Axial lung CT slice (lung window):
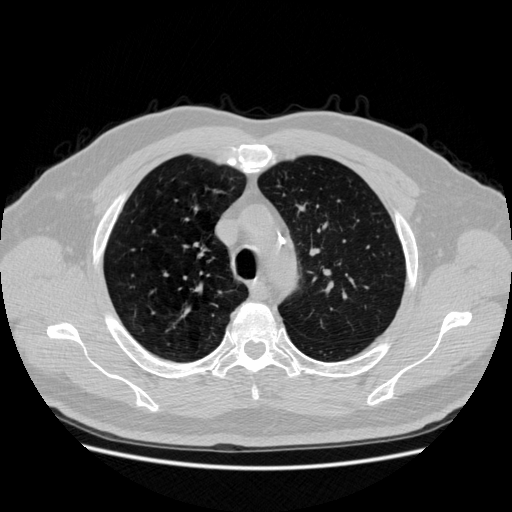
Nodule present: no